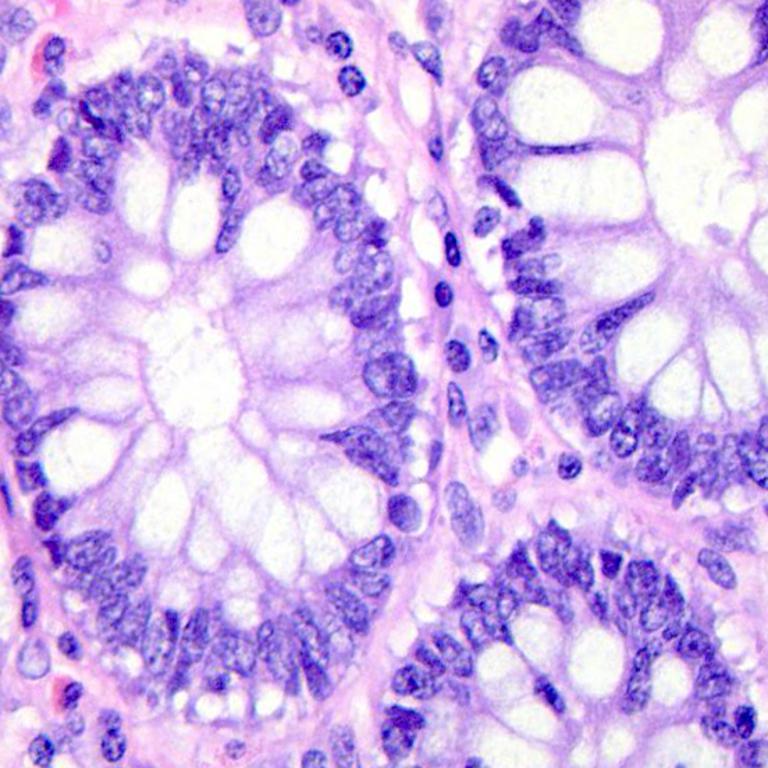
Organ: colon
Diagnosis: benign